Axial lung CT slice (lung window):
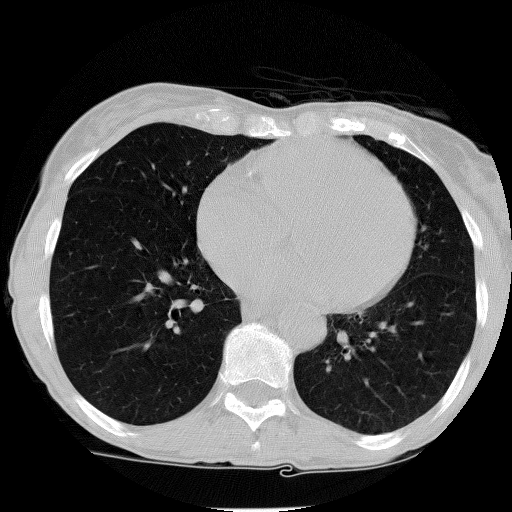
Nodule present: no